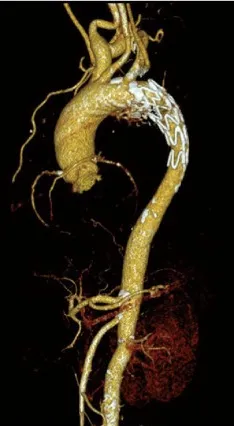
Patient's follow-up examination pictures after 1 year of treatment. (A) CT angiography was performed on the patient 1 year after treatment, and the scan suggests the presence of metallic artifacts from coils within the BAA.
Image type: radiology (ct)